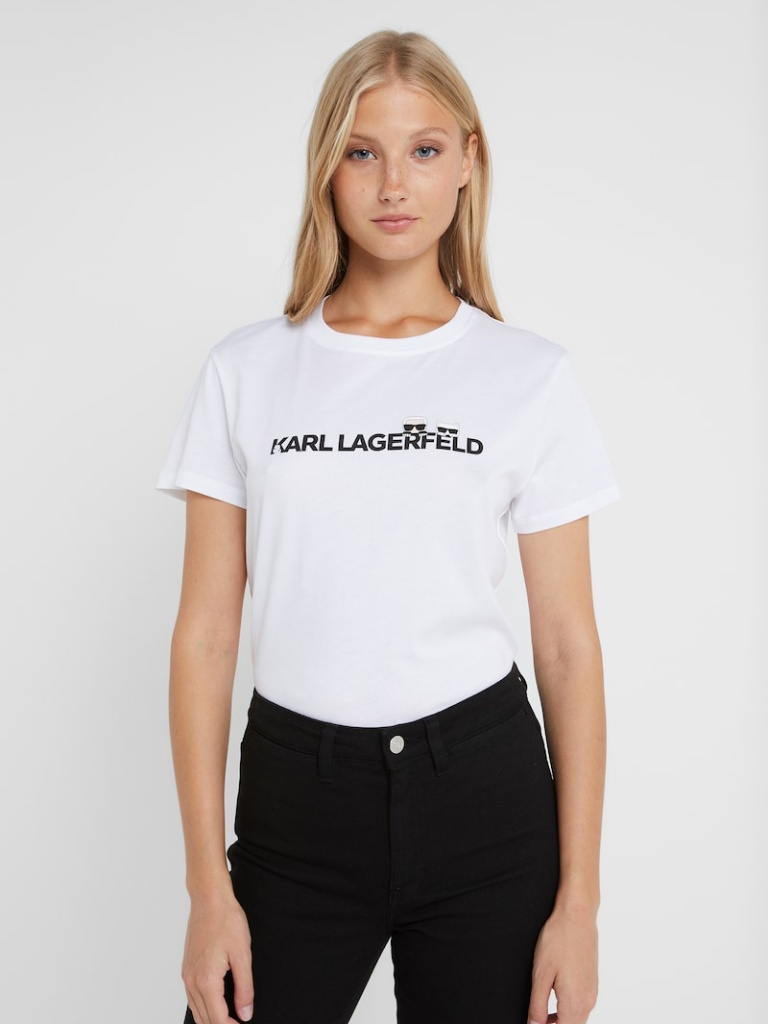
cotton tight short sleeve hip length Fully Tucked in crew t-shirt